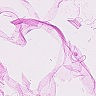
Metastatic tissue present: no